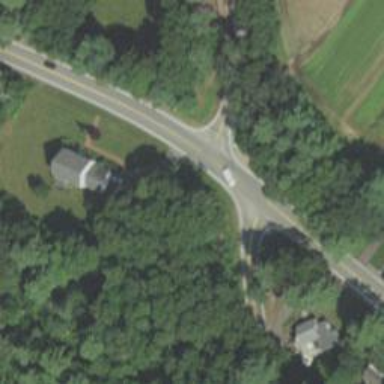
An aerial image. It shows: Stop road.